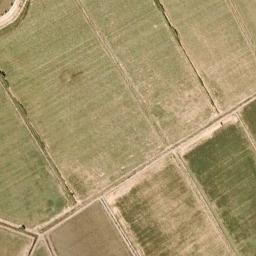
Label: rectangular_farmland